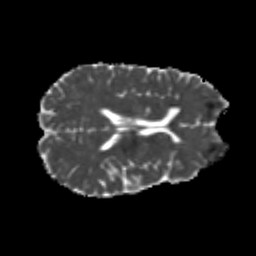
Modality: MD
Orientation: axial
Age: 24
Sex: male
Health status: healthy
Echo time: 0.074 s